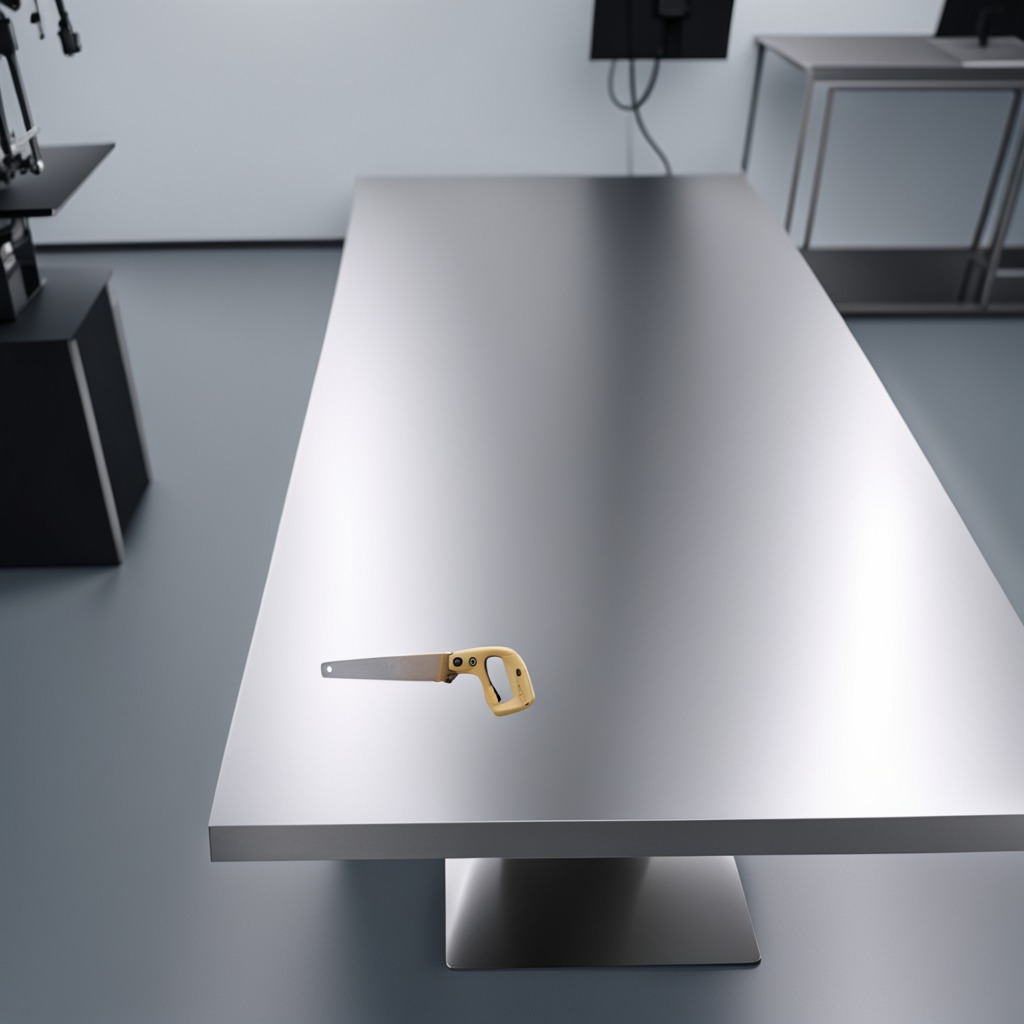
A handheld metal saw is lying on a stainless steel table in a high-end prototyping lab.